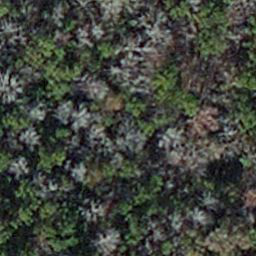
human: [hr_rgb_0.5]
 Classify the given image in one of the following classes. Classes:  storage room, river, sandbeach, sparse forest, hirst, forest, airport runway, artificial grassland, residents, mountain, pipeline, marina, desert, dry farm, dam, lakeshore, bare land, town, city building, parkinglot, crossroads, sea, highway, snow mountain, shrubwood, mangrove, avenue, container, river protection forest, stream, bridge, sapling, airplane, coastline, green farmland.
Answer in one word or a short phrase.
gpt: sapling